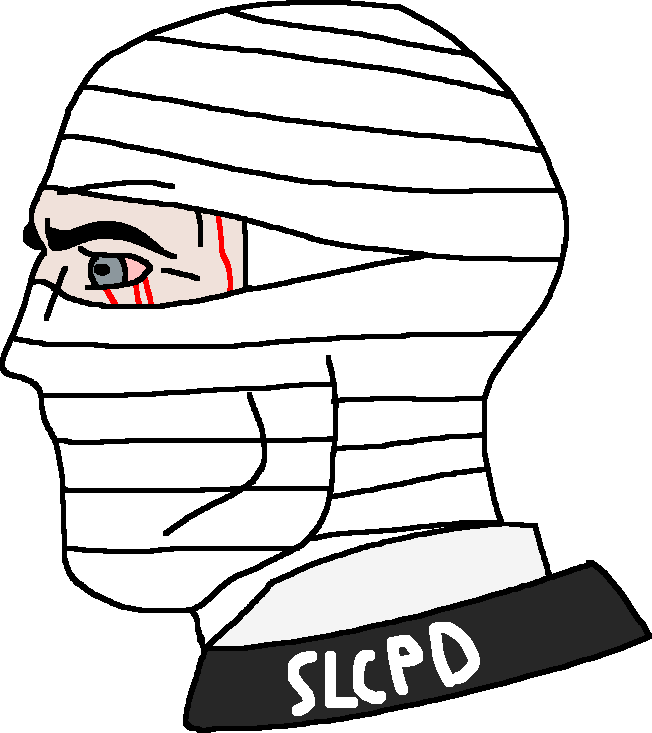
Label: 4_Yes_Chad